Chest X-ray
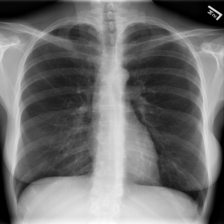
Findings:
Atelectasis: negative
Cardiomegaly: negative
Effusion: negative
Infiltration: negative
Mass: negative
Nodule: negative
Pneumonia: negative
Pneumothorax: negative
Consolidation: negative
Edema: negative
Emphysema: negative
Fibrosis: negative
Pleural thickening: negative
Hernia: negative